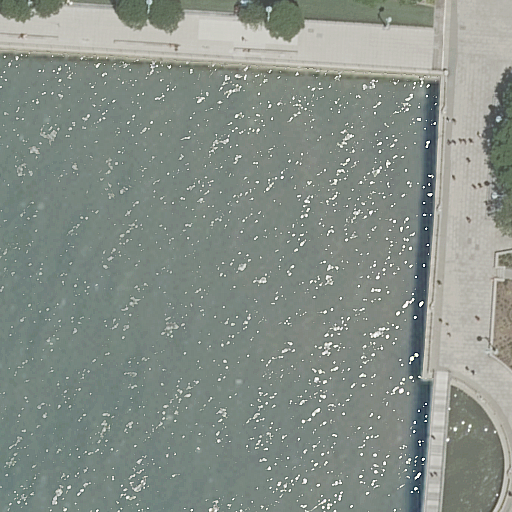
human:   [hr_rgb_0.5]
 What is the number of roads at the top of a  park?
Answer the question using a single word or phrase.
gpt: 2

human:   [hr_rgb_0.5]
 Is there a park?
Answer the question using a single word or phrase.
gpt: yes

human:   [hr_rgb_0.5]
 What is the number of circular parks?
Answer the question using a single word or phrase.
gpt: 0

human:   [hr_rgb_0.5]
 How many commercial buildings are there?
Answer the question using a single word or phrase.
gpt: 0

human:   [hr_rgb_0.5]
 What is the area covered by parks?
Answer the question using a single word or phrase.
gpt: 234m2

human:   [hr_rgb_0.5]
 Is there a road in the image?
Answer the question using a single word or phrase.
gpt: yes

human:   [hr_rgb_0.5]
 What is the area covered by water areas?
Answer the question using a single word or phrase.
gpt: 8157m2

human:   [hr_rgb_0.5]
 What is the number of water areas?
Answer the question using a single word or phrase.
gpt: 1

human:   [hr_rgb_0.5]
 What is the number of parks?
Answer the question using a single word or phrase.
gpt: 2

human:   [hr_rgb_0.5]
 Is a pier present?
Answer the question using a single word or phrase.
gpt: yes

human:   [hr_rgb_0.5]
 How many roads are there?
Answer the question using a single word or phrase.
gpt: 5

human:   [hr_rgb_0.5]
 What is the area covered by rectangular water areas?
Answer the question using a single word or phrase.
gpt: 0m2

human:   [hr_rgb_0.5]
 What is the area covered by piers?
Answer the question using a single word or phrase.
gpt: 1249m2

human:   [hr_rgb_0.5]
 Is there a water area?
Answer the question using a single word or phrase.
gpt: yes

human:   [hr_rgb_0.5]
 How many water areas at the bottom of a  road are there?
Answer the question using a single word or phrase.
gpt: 1

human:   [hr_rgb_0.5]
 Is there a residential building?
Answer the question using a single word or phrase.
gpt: no

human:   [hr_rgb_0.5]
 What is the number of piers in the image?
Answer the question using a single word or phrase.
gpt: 1

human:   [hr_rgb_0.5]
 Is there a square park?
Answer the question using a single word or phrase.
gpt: no

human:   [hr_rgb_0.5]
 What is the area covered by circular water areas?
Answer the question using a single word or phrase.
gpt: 0m2

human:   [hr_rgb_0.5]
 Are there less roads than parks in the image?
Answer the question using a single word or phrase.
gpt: no

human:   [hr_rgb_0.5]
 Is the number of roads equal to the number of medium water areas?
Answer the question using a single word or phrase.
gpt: no

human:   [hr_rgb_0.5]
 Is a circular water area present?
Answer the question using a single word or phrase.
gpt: no

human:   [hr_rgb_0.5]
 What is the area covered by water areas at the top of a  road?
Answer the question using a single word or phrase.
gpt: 0m2

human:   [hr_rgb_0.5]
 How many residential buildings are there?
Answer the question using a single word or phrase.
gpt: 0

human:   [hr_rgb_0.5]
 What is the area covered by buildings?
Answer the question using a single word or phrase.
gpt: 0m2

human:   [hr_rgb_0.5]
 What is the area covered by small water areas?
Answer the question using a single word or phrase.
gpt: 0m2

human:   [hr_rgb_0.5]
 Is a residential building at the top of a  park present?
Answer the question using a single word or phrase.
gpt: no

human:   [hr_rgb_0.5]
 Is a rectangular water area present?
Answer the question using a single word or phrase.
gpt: no

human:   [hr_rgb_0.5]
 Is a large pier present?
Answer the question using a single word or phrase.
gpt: yes

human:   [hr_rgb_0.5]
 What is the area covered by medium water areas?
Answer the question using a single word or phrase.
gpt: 0m2

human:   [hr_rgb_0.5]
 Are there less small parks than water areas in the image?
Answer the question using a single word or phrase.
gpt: no

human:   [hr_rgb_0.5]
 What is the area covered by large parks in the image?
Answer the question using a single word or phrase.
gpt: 0m2

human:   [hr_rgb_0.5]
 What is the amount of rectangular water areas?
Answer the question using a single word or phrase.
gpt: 0

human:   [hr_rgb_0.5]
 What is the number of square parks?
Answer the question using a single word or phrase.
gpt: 0

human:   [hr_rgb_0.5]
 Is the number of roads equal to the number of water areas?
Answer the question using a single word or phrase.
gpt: no

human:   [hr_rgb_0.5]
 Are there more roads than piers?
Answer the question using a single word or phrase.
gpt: yes

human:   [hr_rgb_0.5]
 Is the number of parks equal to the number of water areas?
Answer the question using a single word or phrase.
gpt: no

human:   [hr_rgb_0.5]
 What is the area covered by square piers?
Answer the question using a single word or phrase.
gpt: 0m2

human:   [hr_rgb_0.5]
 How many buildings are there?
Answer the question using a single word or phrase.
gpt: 0

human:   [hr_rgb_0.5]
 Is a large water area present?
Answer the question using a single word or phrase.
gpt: yes

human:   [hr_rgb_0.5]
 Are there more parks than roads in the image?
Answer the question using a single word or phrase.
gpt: no

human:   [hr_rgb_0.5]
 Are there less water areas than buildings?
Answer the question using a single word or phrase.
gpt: no

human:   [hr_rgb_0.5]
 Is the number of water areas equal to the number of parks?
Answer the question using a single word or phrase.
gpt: no

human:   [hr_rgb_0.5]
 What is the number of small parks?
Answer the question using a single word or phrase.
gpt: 1

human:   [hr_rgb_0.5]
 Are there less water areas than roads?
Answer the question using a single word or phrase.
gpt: yes

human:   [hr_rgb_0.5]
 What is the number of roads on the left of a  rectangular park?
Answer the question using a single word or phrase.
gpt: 2

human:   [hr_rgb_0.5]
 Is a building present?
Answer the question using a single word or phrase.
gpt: no

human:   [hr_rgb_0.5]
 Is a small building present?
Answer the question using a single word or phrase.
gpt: no

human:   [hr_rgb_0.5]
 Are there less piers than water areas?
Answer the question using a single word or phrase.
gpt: no

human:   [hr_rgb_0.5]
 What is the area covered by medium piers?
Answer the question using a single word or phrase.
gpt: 0m2

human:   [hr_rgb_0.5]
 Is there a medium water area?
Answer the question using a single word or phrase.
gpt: no

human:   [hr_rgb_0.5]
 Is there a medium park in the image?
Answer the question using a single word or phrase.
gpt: yes

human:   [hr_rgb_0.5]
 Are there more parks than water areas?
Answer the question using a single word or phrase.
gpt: yes

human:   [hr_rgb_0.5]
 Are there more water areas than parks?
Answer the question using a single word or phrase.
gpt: no

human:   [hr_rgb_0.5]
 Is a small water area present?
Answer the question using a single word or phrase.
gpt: no

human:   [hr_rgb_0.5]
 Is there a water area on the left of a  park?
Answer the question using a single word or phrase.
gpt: no

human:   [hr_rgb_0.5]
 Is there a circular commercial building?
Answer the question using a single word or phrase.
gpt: no

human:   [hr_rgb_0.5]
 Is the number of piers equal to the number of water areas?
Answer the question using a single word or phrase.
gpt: yes

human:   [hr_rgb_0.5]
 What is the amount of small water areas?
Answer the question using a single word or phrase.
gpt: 0

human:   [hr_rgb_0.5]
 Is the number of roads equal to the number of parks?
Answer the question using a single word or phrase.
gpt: no

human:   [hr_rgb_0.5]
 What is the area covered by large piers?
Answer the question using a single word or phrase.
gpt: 1249m2

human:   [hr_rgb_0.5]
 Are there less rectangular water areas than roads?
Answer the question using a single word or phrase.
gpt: yes

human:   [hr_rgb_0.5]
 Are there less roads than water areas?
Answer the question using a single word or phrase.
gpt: no

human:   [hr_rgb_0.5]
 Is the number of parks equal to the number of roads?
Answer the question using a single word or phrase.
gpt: no